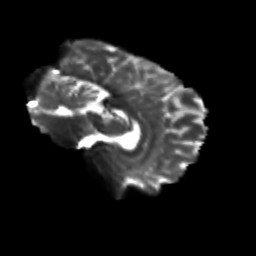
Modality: T2w
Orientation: sagittal
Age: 25
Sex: female
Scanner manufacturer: siemens
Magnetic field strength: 3 T
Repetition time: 3.5 s
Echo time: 0.113 s